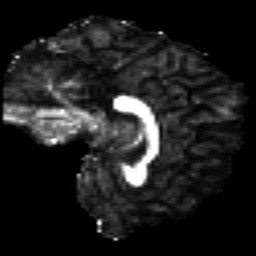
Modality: FA
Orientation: sagittal
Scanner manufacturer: siemens
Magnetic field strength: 3 T
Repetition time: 7.8 s
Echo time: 0.09 s